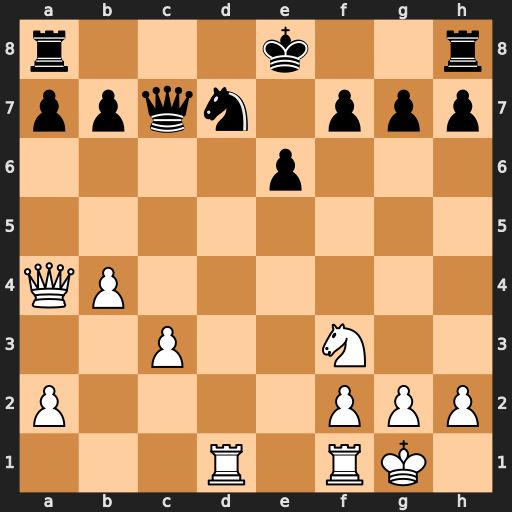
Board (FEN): r3k2r/ppqn1ppp/4p3/8/QP6/2P2N2/P4PPP/3R1RK1
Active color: w
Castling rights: kq
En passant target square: -
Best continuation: Ne5 Qxe5 Qxd7+